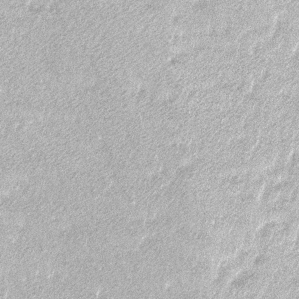
Label: frost